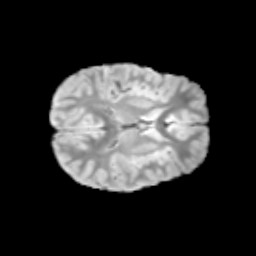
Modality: T2w
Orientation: axial
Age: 9
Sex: male
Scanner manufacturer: siemens
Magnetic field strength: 3 T
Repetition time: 3.8 s
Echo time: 0.07 s